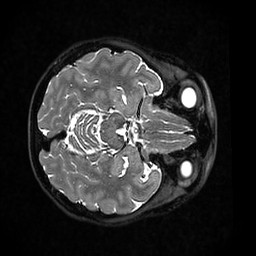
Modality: T2w
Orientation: axial
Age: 36
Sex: female
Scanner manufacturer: ge
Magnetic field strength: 3 T
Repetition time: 3.202 s
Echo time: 0.06582 s